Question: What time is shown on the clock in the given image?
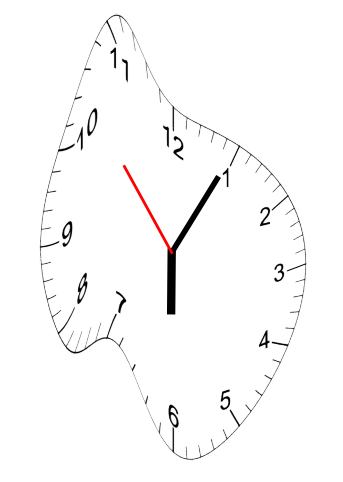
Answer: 06:04:53